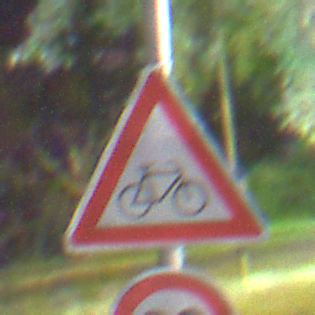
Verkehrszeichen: RadverkehrLinks
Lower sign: Geschwindigkeit80
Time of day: Night
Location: Outdoor (Suburban)
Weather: PartlyCloudy
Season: NotSpecified
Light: Artificial